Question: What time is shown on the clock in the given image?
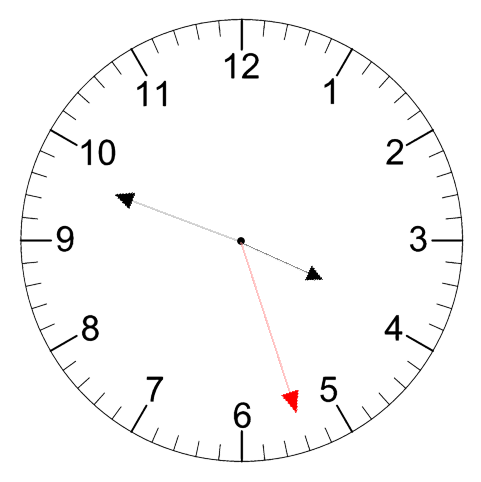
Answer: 03:48:27